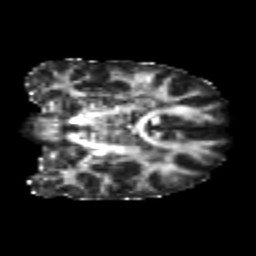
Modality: FA
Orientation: coronal
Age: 25
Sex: female
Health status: healthy
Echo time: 0.074 s